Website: bh-photo
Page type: payment
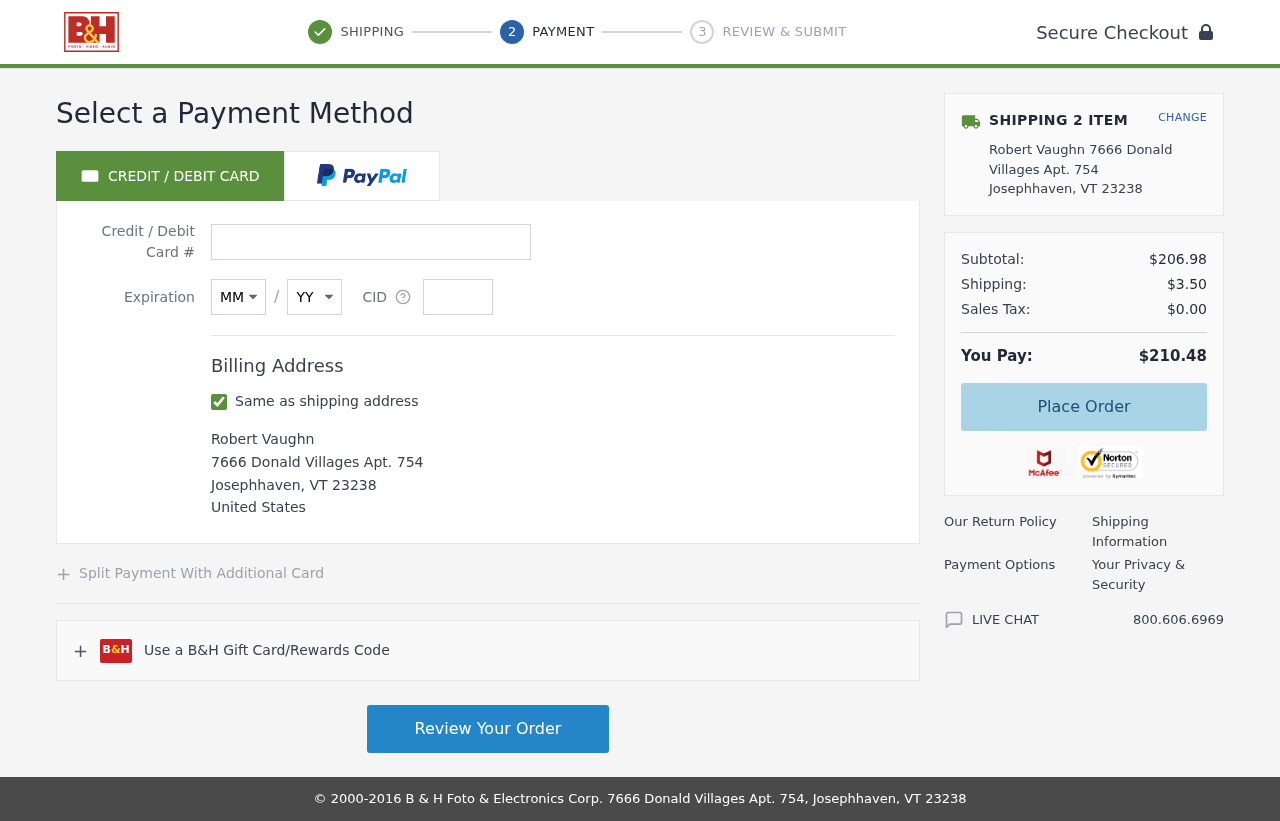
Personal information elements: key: PII_CARD_CVV
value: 512
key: PII_CARD_EXPIRY_MONTH
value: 07
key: PII_CARD_EXPIRY_YEAR
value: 27
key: PII_CARD_NUMBER
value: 6011 5634 2630 1561
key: PII_CITY
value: Josephhaven
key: PII_COUNTRY
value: United States
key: PII_FULLNAME
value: Robert Vaughn
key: PII_POSTCODE
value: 23238
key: PII_STATE_ABBR
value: VT
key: PII_STREET
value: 7666 Donald Villages Apt. 754
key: PII_FULLNAME2
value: Robert Vaughn
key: PII_CITY2
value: Josephhaven
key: PII_STATE_ABBR2
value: VT
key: PII_POSTCODE_FULL
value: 23238
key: PII_POSTCODE_NUMERIC
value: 23238
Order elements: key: ORDER_NUM_ITEMS
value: SHIPPING 2 ITEM
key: ORDER_SUBTOTAL
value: $206.98
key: ORDER_SHIPPING_COST
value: $3.50
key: ORDER_TAX
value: $0.00
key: ORDER_TOTAL
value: $210.48